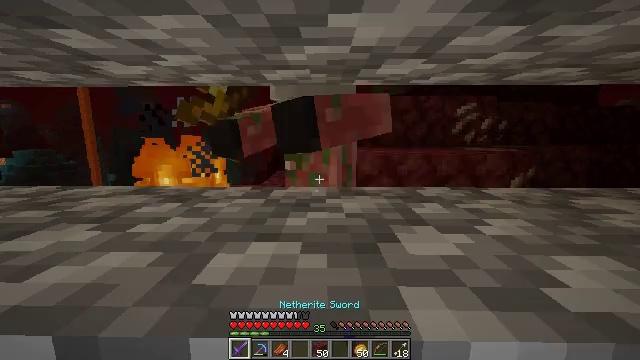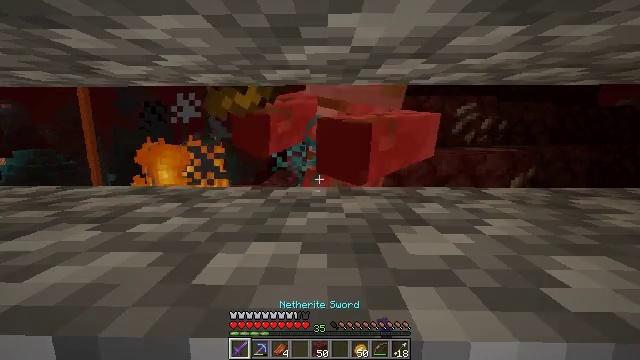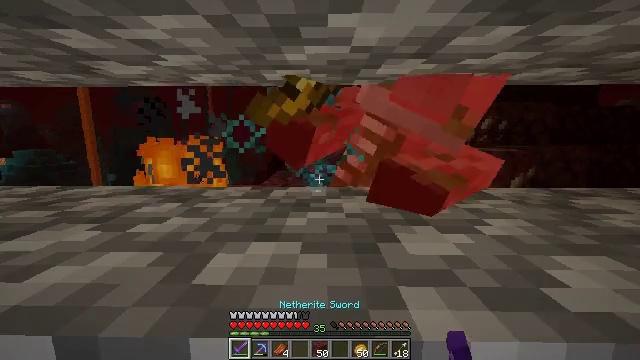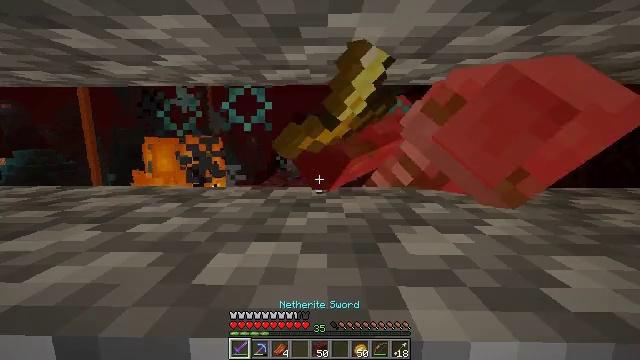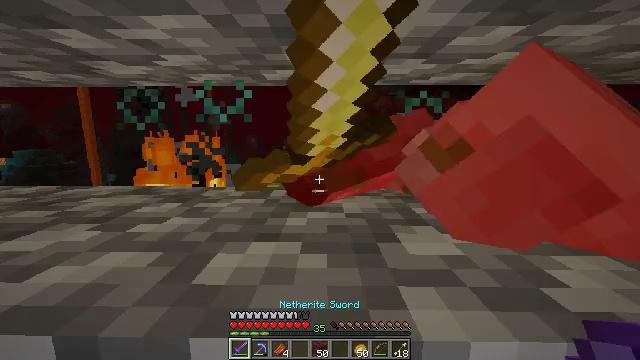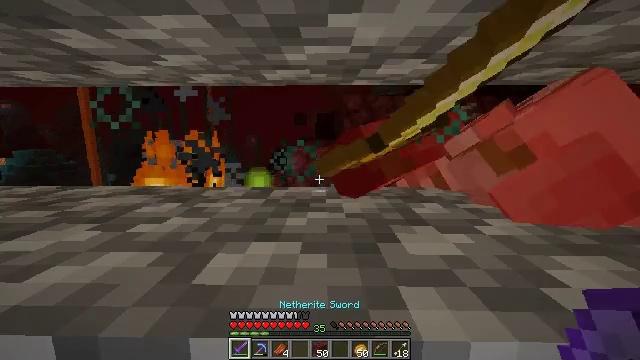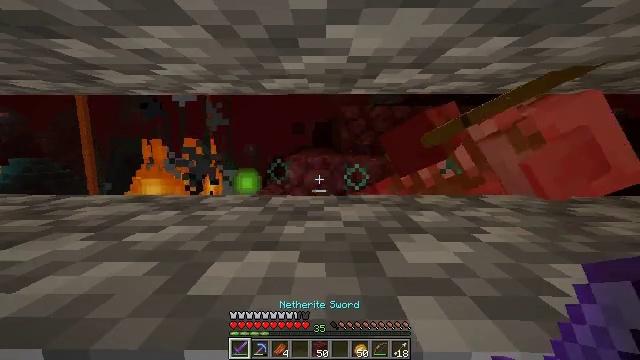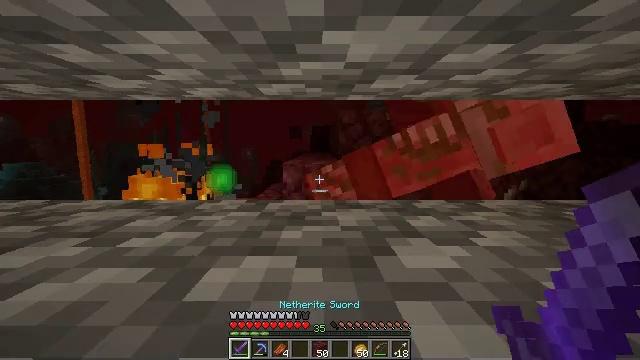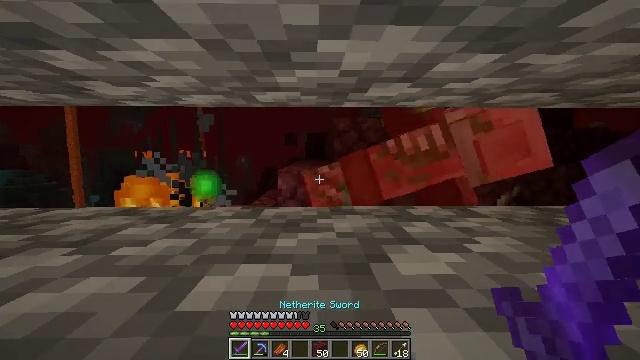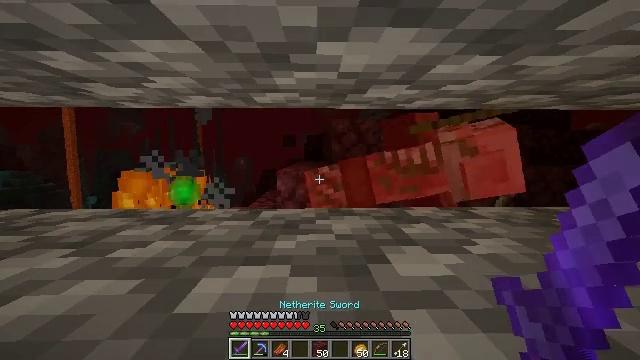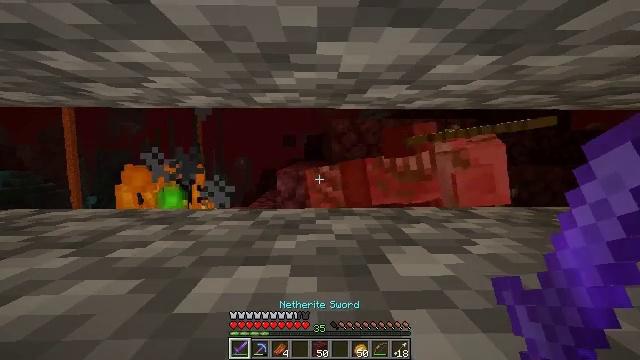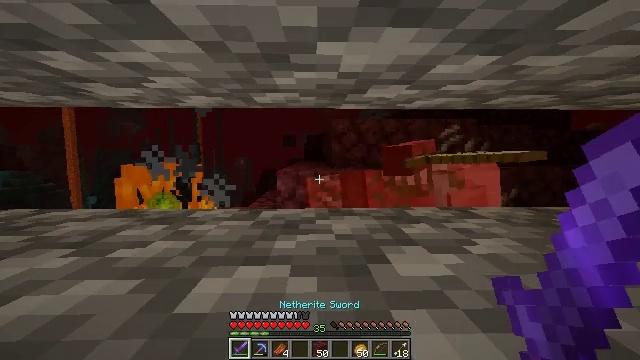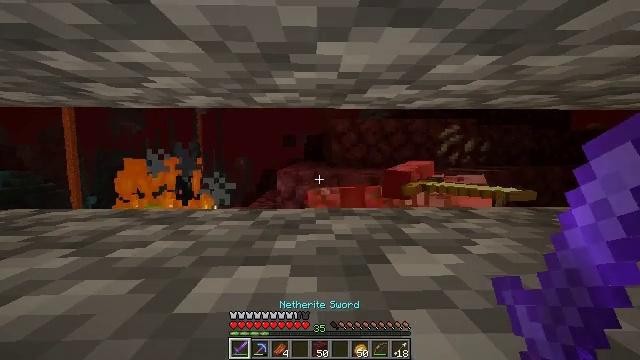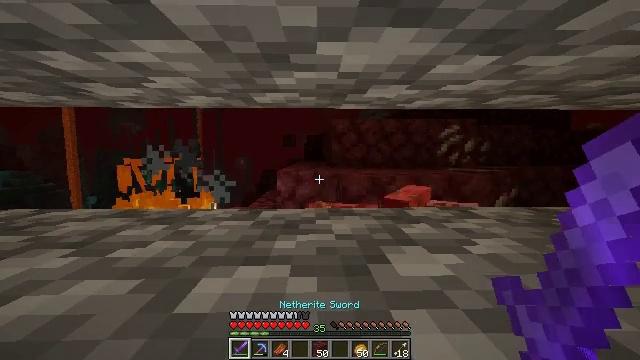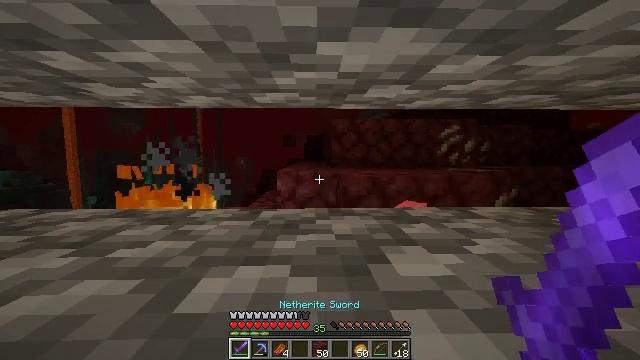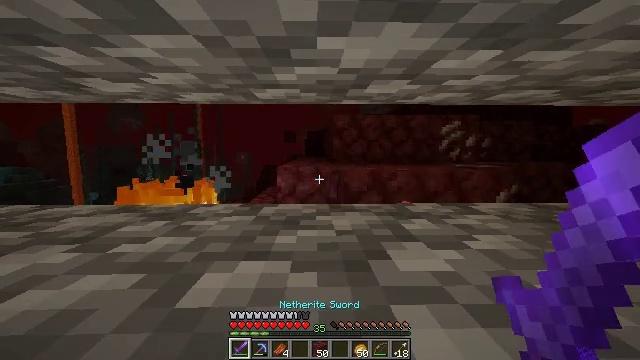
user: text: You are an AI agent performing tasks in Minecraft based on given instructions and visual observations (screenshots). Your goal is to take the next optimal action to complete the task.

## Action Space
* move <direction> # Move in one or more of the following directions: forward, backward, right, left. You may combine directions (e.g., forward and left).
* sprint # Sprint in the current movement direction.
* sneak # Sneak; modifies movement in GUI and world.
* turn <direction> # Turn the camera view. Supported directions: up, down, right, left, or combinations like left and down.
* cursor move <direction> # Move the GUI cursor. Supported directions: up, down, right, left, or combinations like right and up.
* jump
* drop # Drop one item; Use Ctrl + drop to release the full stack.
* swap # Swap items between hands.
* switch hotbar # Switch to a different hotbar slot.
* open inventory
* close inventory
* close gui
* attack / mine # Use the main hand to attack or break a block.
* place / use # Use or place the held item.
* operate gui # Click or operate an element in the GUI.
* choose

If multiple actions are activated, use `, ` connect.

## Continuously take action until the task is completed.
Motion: motion action
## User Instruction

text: Demolish the cobblestone slab for reuse.
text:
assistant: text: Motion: no_op
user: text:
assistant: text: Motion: no_op
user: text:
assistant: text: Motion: no_op
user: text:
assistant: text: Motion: no_op
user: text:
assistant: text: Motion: no_op
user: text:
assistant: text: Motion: turn up
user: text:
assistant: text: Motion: turn up
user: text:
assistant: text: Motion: turn right and up
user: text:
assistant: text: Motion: no_op
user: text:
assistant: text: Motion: no_op
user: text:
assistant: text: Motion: no_op
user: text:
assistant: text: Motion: no_op
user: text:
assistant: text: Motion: no_op
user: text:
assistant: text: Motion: no_op
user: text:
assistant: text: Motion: no_op
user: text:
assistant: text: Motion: turn down
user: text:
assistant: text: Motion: turn down
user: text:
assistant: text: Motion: turn down
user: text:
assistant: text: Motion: no_op
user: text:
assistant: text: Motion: no_op
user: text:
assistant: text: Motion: no_op
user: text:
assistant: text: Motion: no_op
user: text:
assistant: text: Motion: no_op
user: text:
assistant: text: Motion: no_op
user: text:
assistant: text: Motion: no_op
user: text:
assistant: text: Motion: no_op
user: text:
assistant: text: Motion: no_op
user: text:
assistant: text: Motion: attack / mine
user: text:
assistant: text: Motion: attack / mine
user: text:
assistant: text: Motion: attack / mine